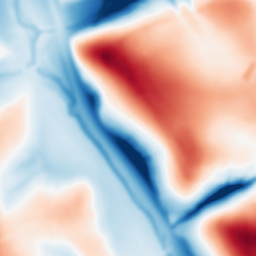
Category: multiscale
Decomposition family: dog_multiscale
Decomposition parameters: sigma_ratio: 1.6
n_scales: 6
base_sigma: 2
Upsampling method: regularized
Upsampling parameters: scale: 4
lambda_reg: 0.001
Upsampling scale: 4